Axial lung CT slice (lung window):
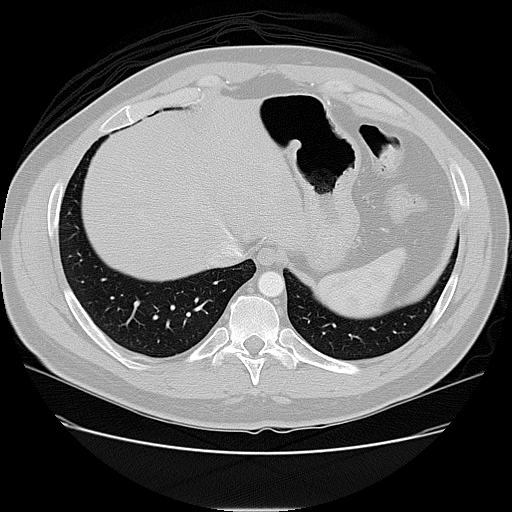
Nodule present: no